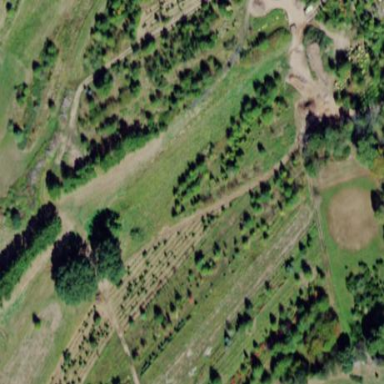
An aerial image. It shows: Plant nursery area.